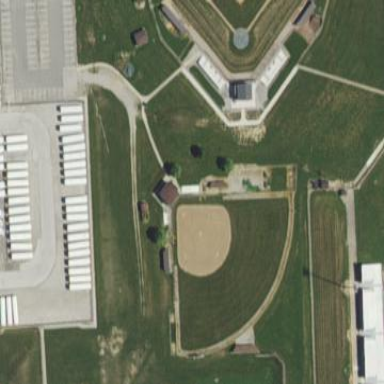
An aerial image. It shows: Baseball pitch for leisure land activities.